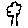
Label: tree